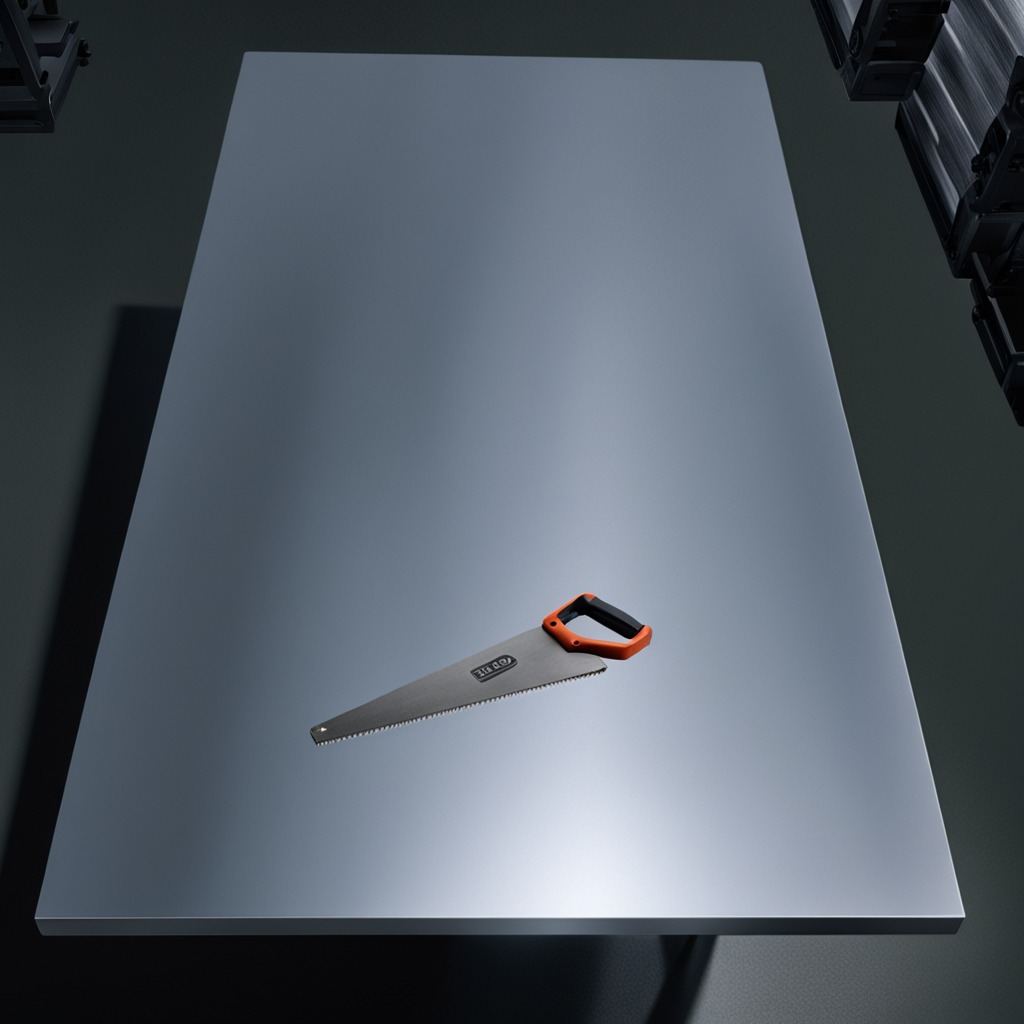
A handheld metal saw is lying on the clean empty table in the evening.